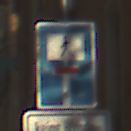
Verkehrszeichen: SackgasseFussgaengerDurchlaessig
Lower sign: HinweisGeaenderteVorfahrtVerkehrsfuehrungVerkehrsregelung3
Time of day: Midday
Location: Outdoor (Urban)
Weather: Clear
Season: NotSpecified
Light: Natural